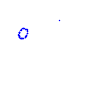
Particle: proton